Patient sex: F
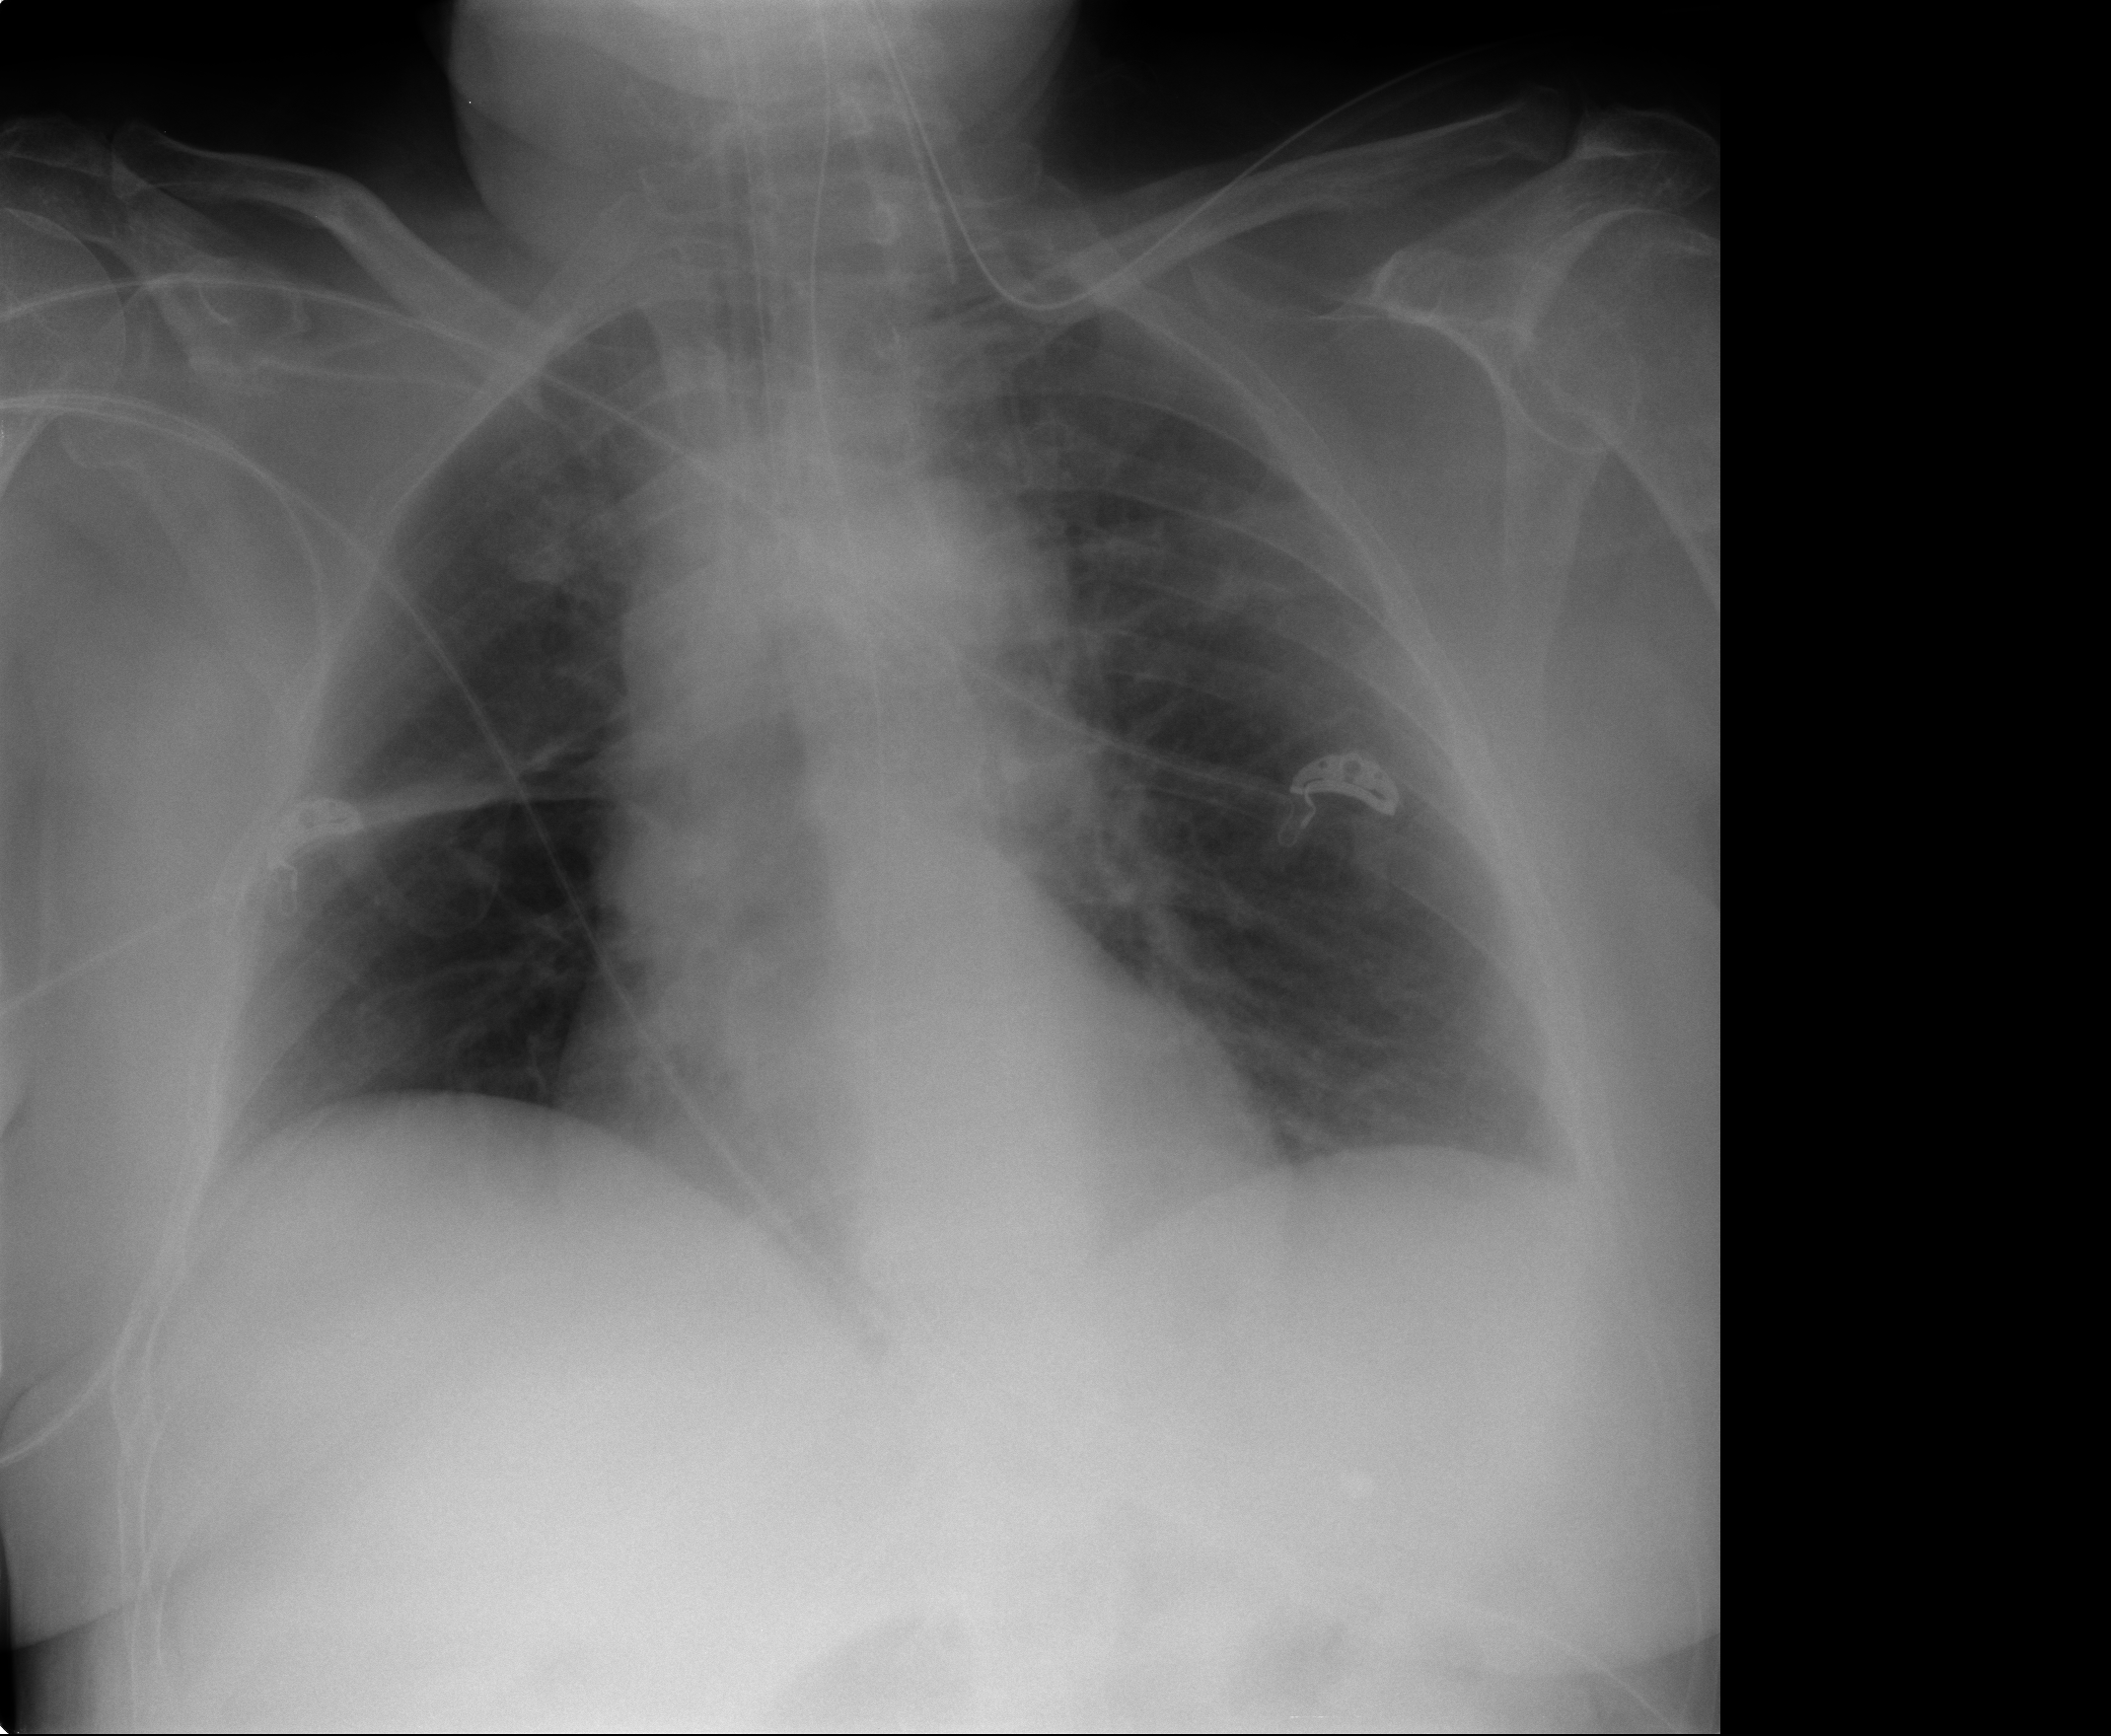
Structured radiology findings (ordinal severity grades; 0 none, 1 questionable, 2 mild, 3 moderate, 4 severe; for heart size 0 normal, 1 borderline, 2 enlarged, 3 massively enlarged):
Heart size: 0
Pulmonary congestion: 0
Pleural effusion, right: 0
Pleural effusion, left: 0
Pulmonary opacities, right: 0
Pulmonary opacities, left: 0
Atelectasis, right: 2
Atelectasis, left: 0